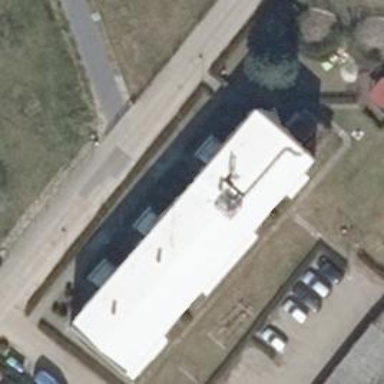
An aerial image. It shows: Mast tower used for communication.